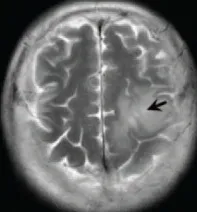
A 73-year-old woman confirmed the diagnosis of brain metastases. (B) Axial FSE T2WI exhibited in the left frontal lobe an area of high signal suggestive for perilesional edema (arrowhead).
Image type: radiology (mri)